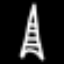
Label: The Eiffel Tower